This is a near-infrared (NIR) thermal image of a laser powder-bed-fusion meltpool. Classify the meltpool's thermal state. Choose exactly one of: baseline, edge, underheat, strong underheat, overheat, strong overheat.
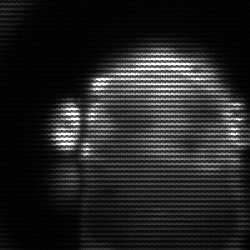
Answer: baseline